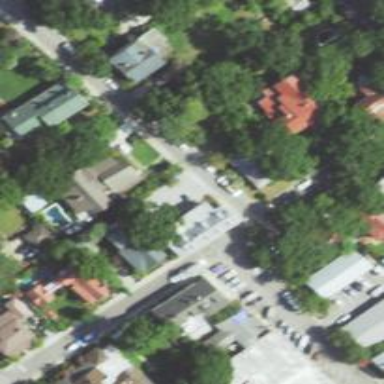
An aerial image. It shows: Neighborhood.